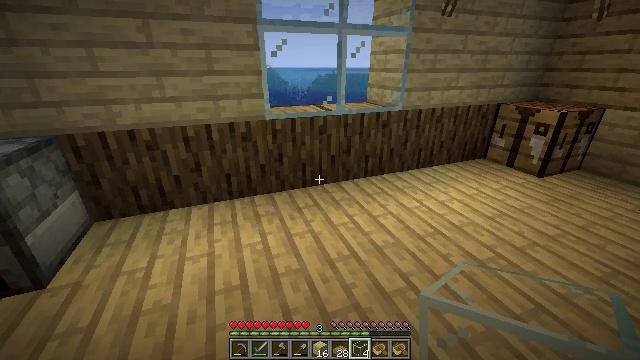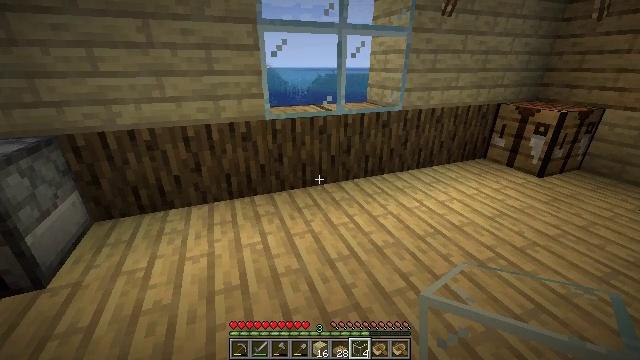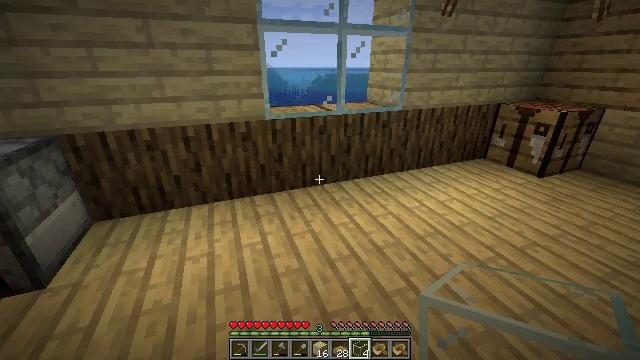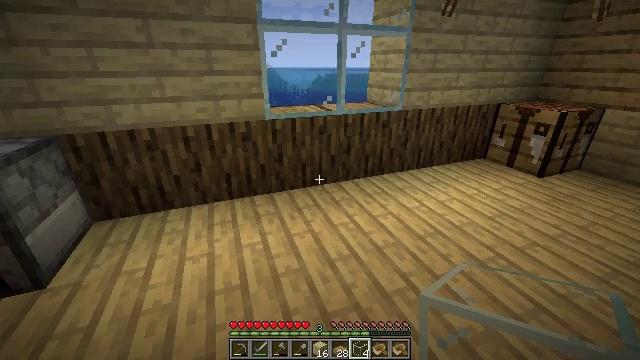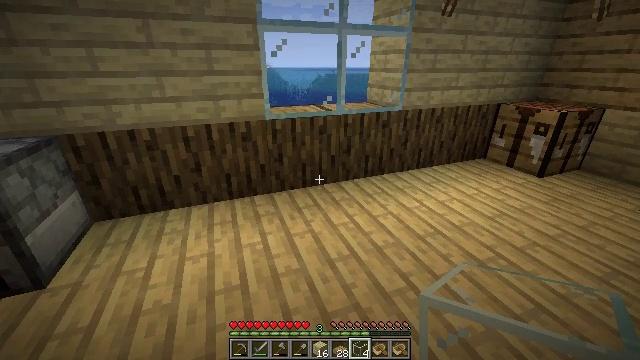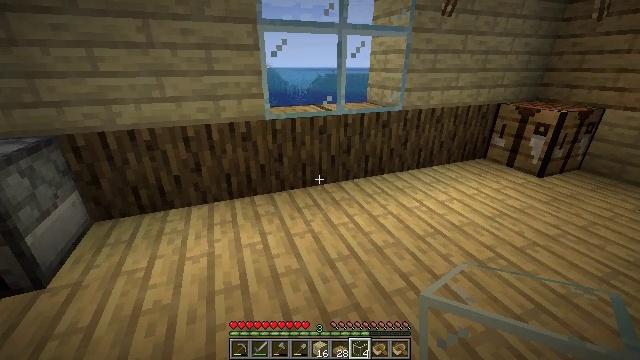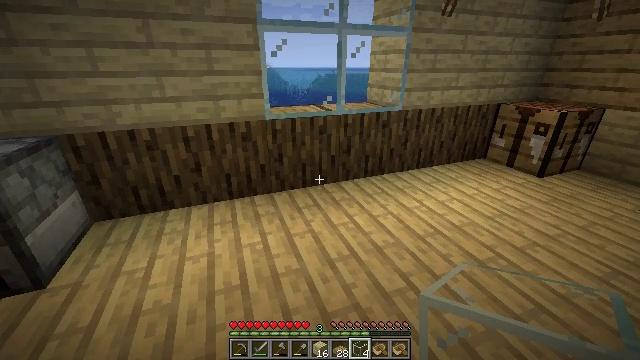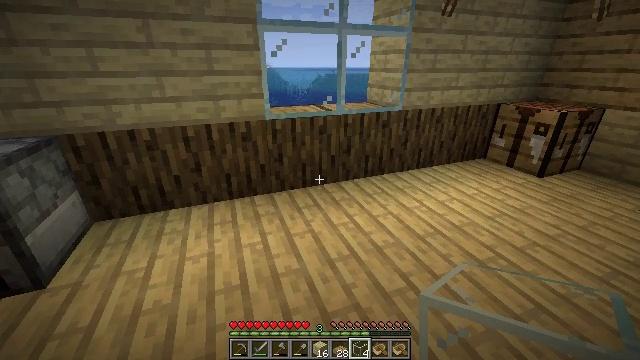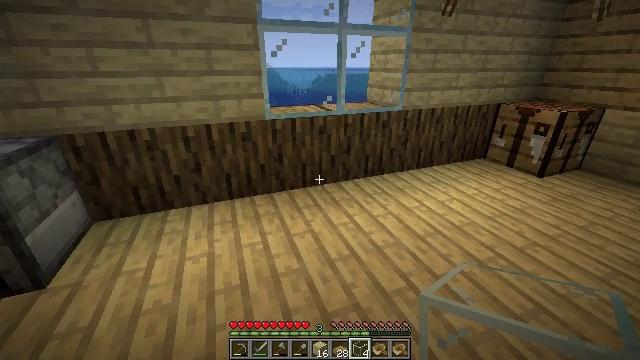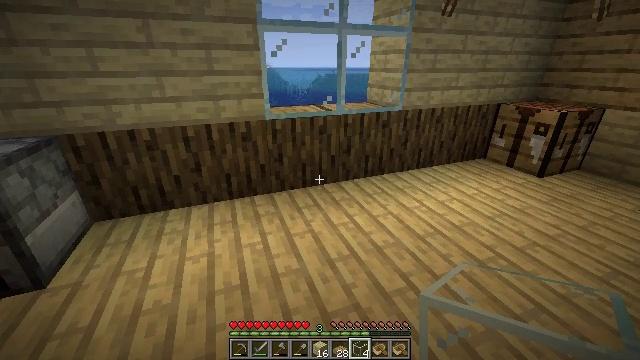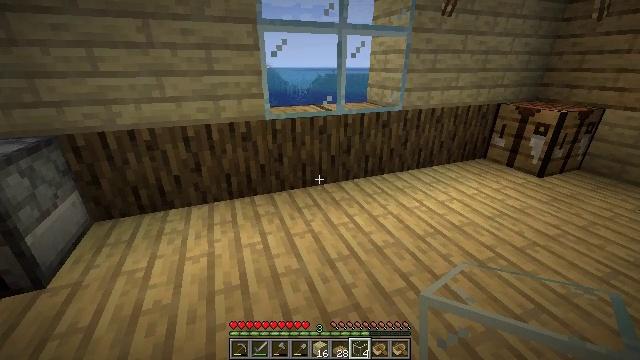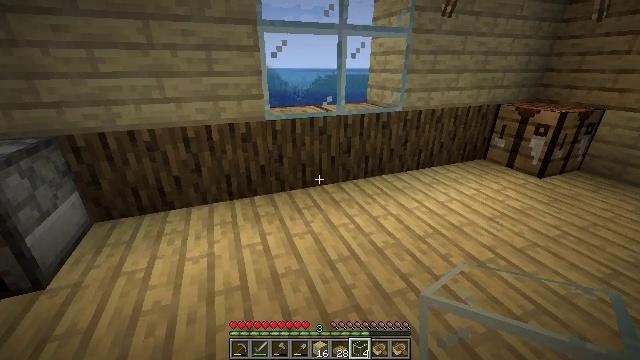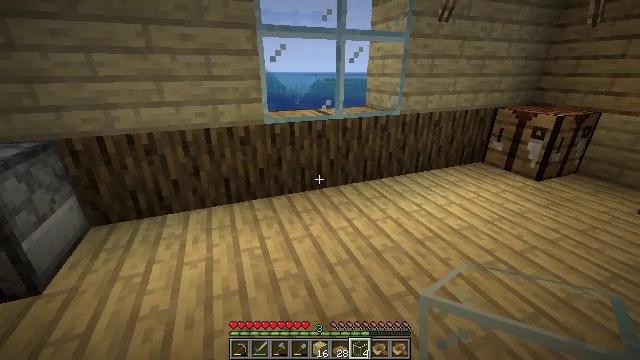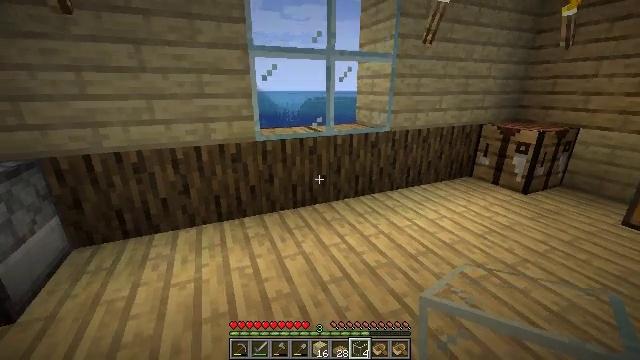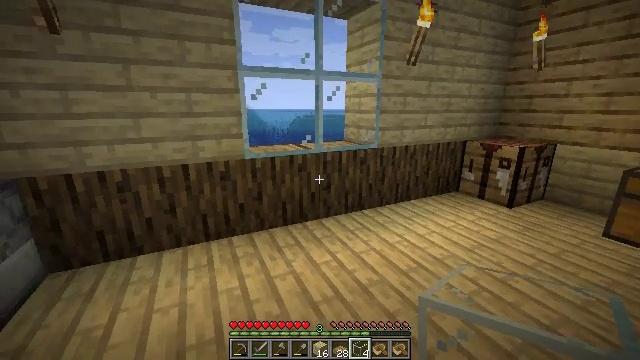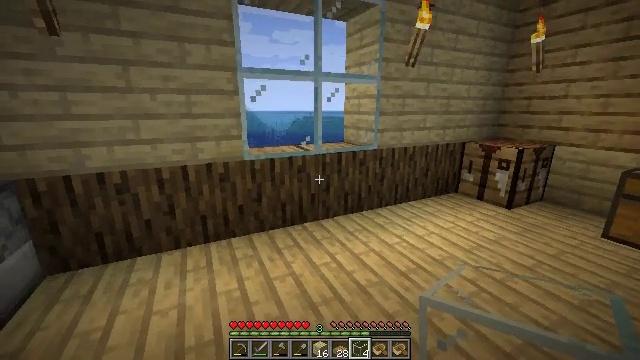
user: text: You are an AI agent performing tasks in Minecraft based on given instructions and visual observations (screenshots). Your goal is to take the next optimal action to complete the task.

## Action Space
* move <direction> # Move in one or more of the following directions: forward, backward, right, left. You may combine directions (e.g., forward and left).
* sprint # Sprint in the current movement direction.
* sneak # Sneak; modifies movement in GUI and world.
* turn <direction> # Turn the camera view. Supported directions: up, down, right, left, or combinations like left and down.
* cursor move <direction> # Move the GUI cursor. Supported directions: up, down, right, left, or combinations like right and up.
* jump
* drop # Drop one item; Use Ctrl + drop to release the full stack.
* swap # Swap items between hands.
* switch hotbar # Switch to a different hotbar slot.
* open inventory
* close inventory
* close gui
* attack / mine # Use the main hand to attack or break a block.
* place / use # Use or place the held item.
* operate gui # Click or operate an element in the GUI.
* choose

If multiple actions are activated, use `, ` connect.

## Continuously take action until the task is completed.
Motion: motion action
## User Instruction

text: Mine the sugar cane near rivers.
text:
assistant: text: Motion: no_op
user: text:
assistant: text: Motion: no_op
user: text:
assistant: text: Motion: no_op
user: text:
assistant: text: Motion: no_op
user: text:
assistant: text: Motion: no_op
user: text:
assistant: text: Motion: no_op
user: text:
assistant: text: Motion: no_op
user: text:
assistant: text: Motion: no_op
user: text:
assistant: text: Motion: no_op
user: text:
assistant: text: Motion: no_op
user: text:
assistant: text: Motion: no_op
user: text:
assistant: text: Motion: no_op
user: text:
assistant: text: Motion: turn right and up
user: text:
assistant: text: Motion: turn right and up
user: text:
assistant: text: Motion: no_op
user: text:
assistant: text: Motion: no_op
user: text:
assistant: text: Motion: no_op
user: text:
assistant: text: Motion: turn right
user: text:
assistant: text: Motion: turn right and up
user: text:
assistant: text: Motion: turn right and up
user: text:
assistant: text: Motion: turn right
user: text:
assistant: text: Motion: turn right
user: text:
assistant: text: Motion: turn right and up
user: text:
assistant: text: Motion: turn right and up
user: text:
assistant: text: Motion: turn up
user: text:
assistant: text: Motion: no_op
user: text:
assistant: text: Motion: no_op
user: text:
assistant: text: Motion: no_op
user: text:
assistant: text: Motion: turn up
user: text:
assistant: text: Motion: turn up